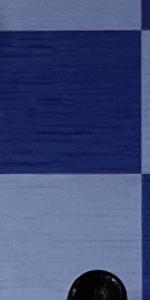
Label: Empty